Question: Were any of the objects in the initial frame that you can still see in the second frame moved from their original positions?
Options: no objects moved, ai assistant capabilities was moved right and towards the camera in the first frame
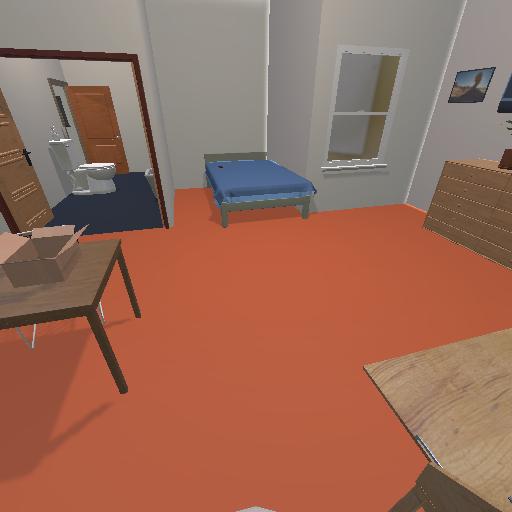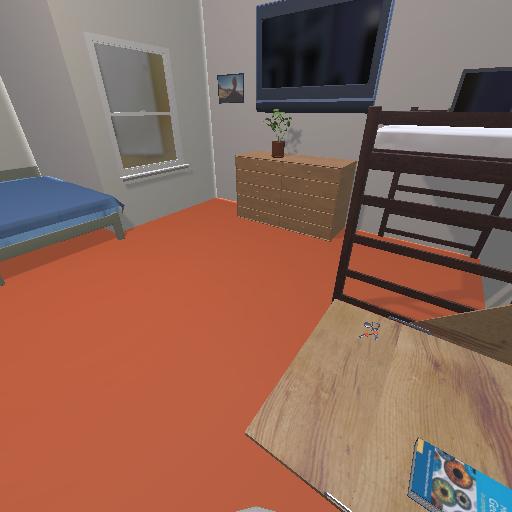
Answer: no objects moved